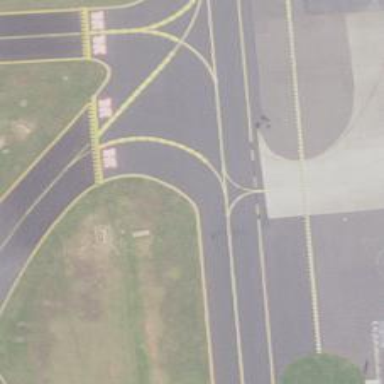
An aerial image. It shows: View of taxiway at the airport.